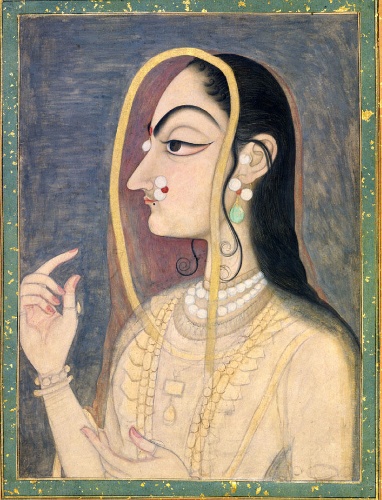
Date: ca. 1750
Object type: Painting
Classification: Paintings
Medium: Ink and opaque watercolor on paper
Culture: India (Rajasthan, Kishangarh)
Dimensions: Image: 12 1/2 x 9 in. (31.8 x 22.9 cm)
Page: 18 x 12 5/8 in. (45.7 x 32.1 cm)
Department: Asian Art
Credit line: Cynthia Hazen Polsky and Leon B. Polsky Fund, 2005
Accession year: 2005
Repository: Metropolitan Museum of Art, New York, NY
Tags: Profiles|Women|Radha